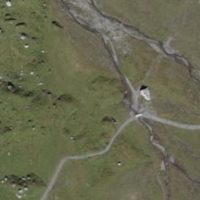
EUNIS habitat code: 23
Species observed at this site:
Taraxacum officinale
Arnica montana
Dryas octopetala